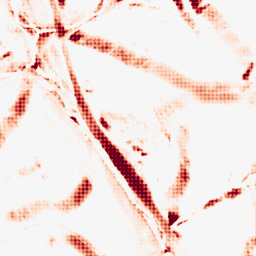
Category: morphological
Decomposition family: morphological_diamond
Decomposition parameters: operation: opening
radius: 15
Upsampling method: sinc_hamming
Upsampling parameters: scale: 8
kernel_size: 8
Upsampling scale: 8